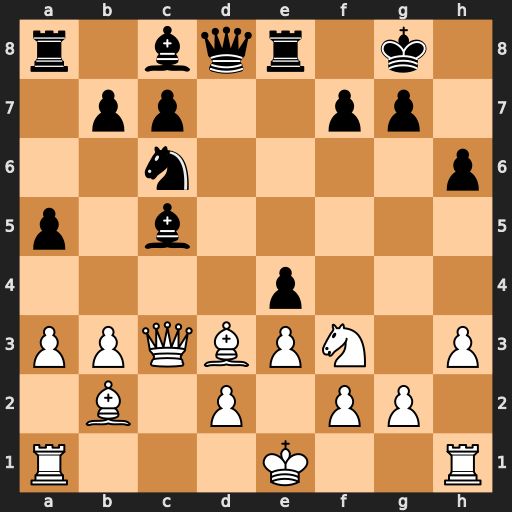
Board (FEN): r1bqr1k1/1pp2pp1/2n4p/p1b5/4p3/PPQBPN1P/1B1P1PP1/R3K2R
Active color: w
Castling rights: KQ
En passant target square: -
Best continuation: Qxg7#